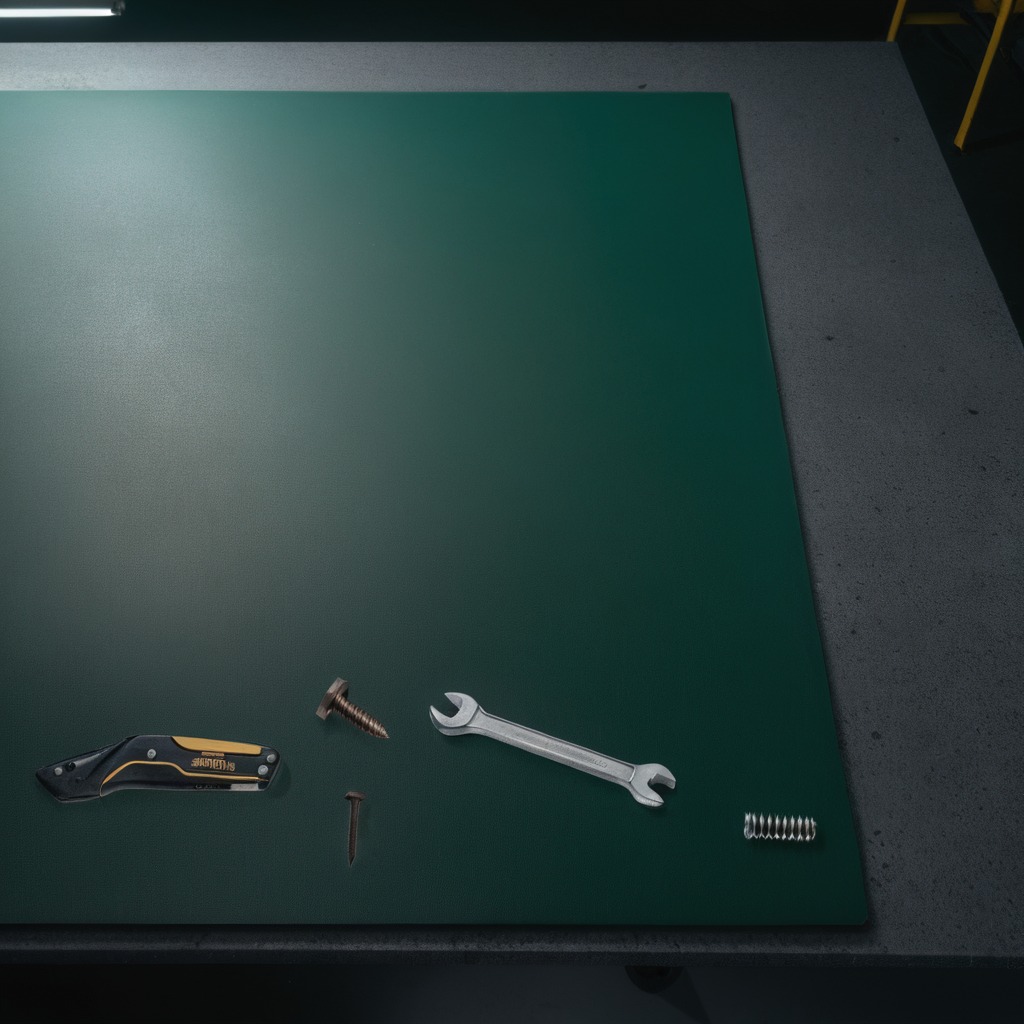
A utility knife, a metal machine screw, an iron nail, a coiled metal spring, and a wrench are lying on the granite tabletop.